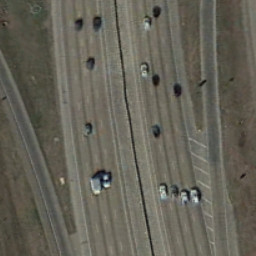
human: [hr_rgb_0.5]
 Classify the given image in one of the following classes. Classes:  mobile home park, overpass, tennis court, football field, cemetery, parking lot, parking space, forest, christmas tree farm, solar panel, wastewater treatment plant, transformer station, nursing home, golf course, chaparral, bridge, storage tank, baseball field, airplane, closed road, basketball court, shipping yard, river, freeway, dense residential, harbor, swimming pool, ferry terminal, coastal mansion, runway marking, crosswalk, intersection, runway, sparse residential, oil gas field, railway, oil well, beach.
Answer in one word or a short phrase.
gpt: freeway